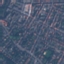
Label: Residential